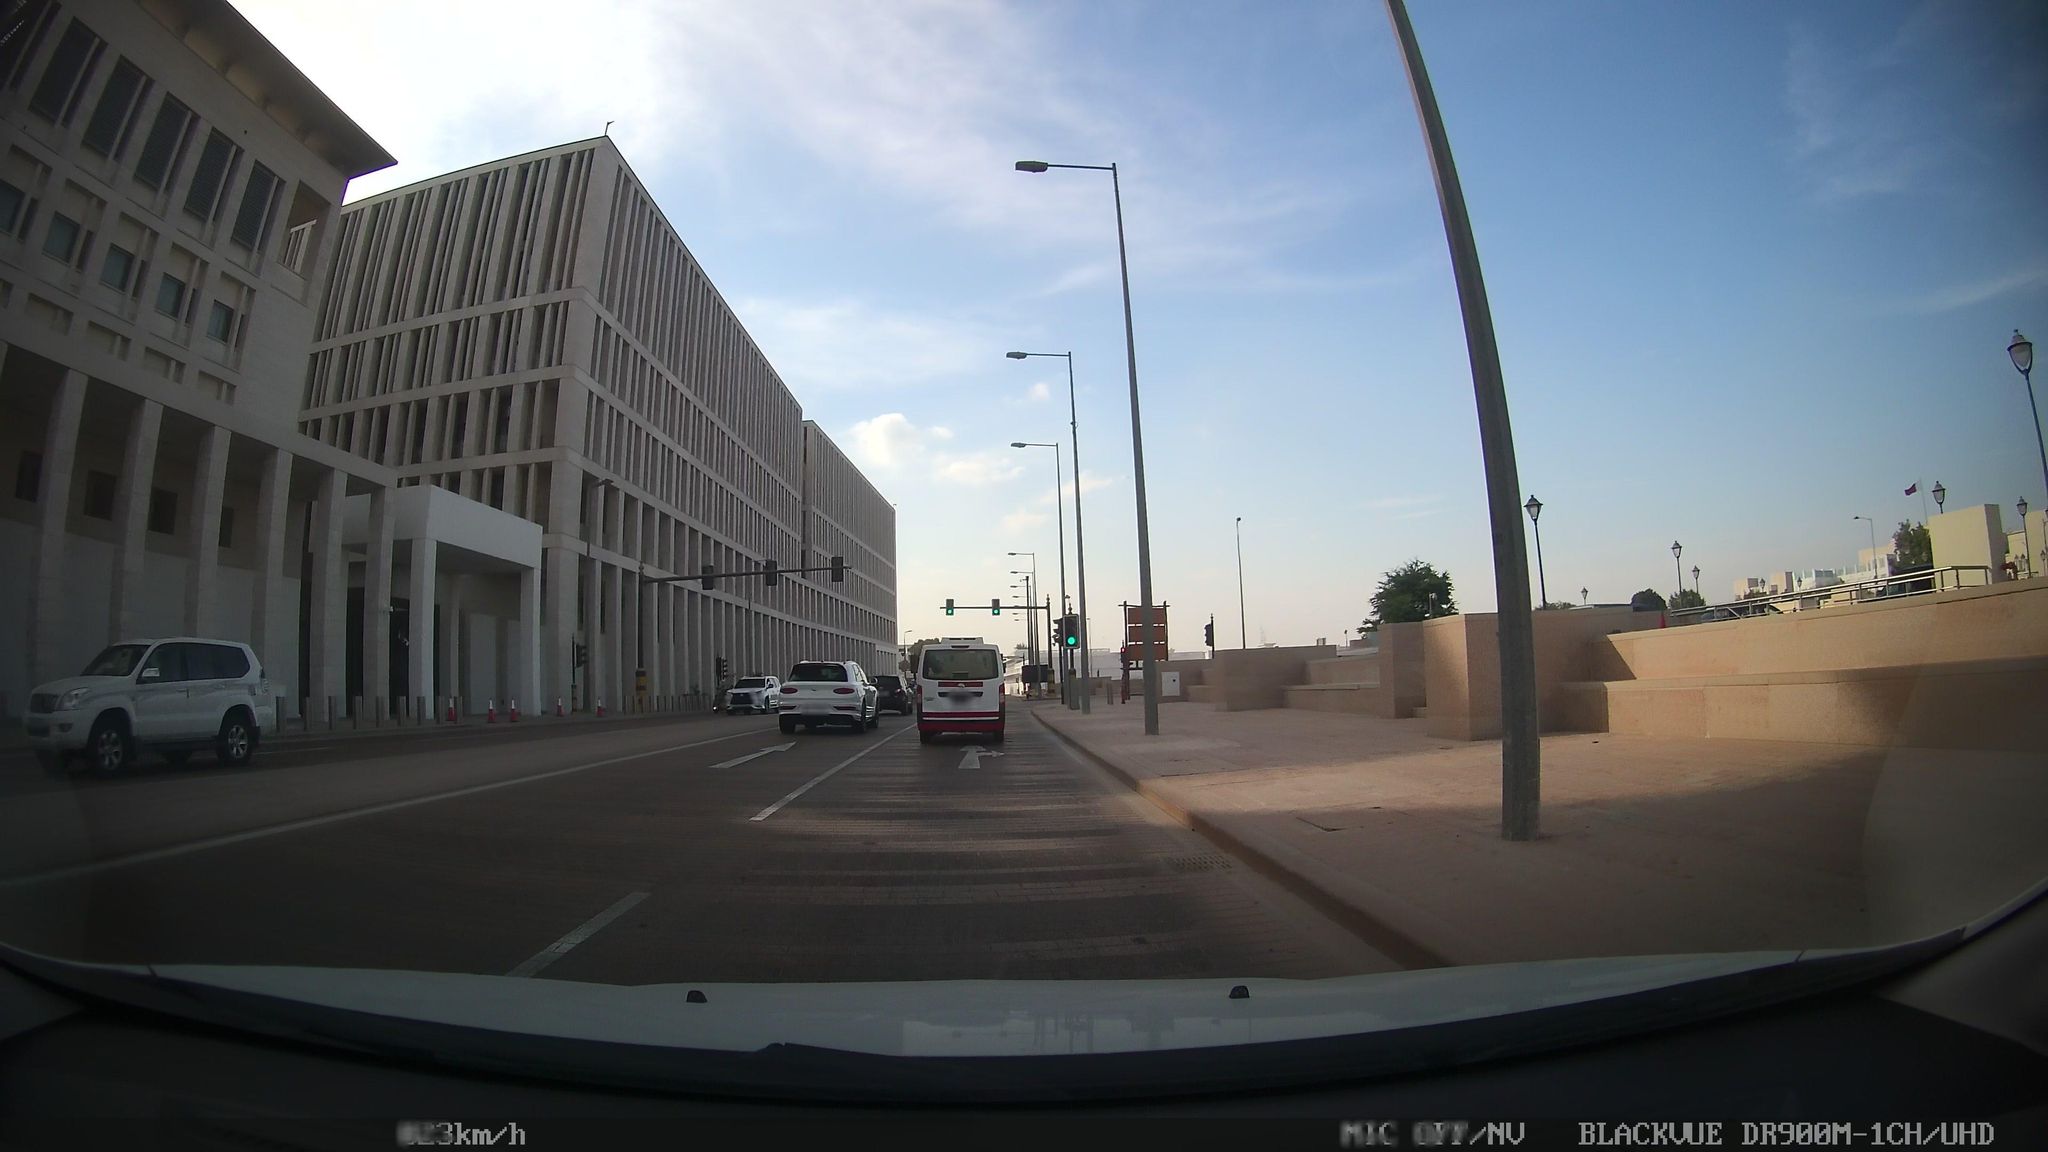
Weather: clear
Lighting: day
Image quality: good
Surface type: driving surface
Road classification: primary
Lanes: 2
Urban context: urban centre
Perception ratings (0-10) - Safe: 1.6, Lively: 4.06, Beautiful: 1.6, Boring: 6.91, Depressing: 5.36, Wealthy: 2.85